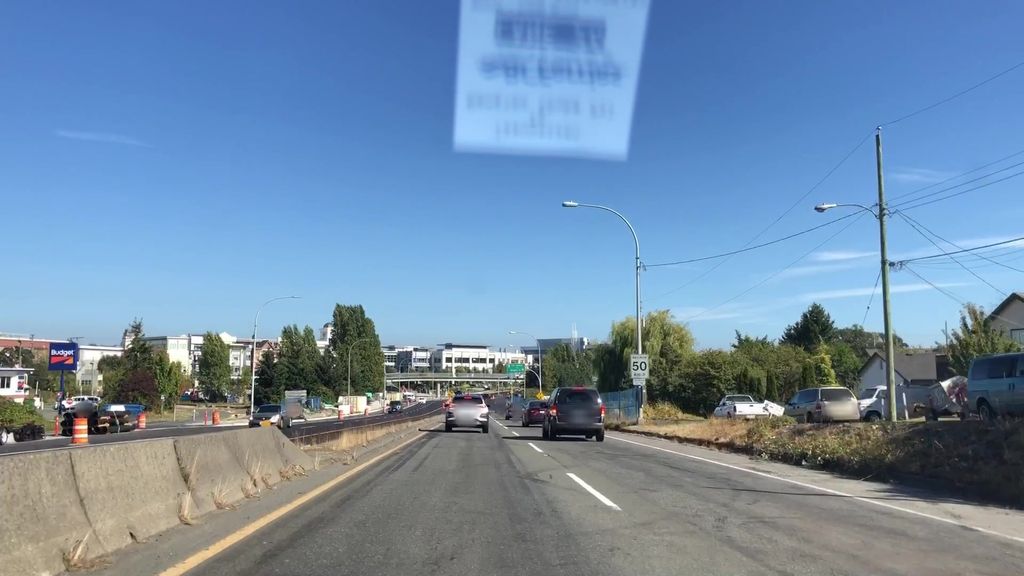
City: victoria